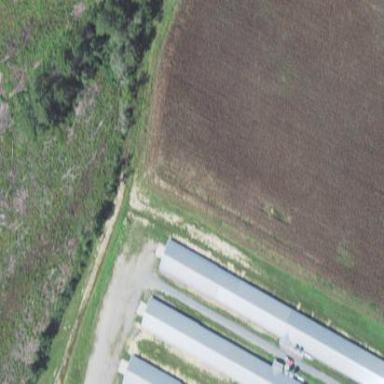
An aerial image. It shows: Farm auxiliary building.